Aerial crown-view tile of a tropical tree (Barro Colorado Island, Panama), acquired 20240611:
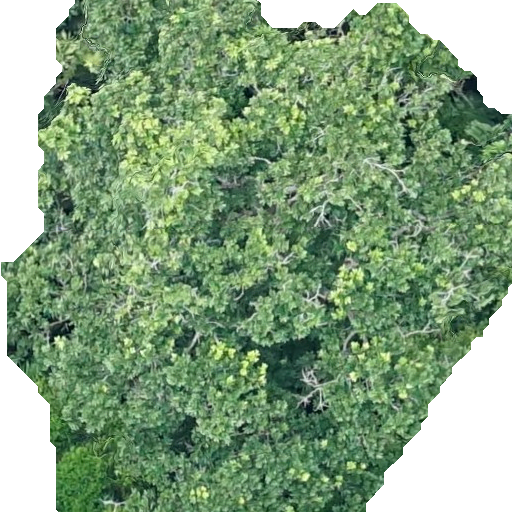
Species: Anacardium excelsum
GBIF accepted scientific name: Anacardium excelsum
Crown area: 389.826 m²